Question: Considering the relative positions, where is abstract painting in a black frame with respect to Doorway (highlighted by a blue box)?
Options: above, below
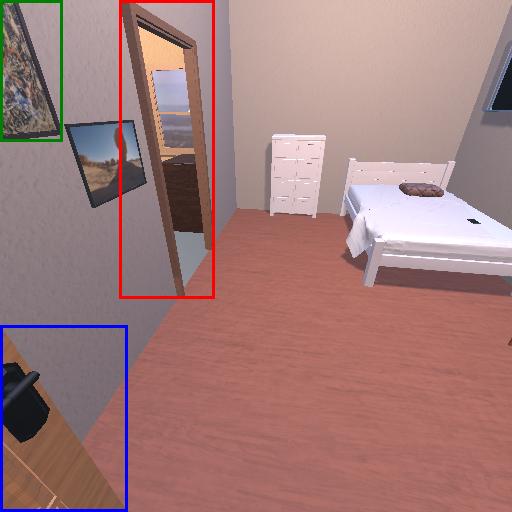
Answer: above